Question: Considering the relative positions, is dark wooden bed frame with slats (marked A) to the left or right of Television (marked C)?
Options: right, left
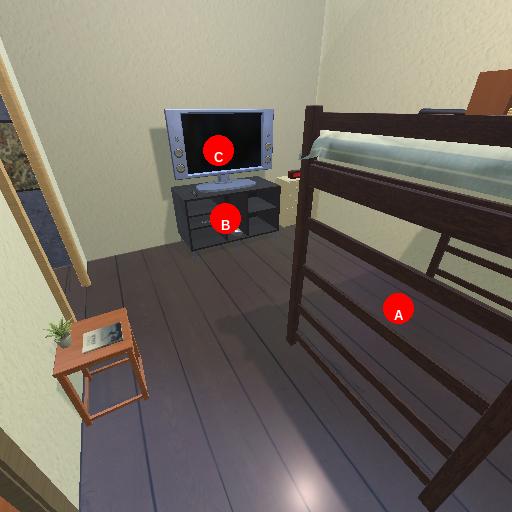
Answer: right